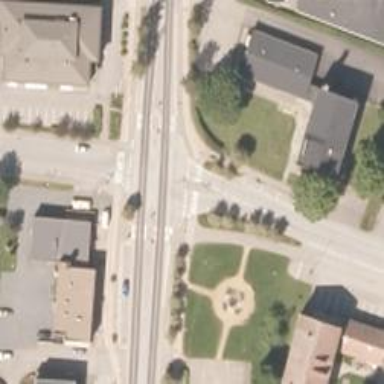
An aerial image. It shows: Crossing road.